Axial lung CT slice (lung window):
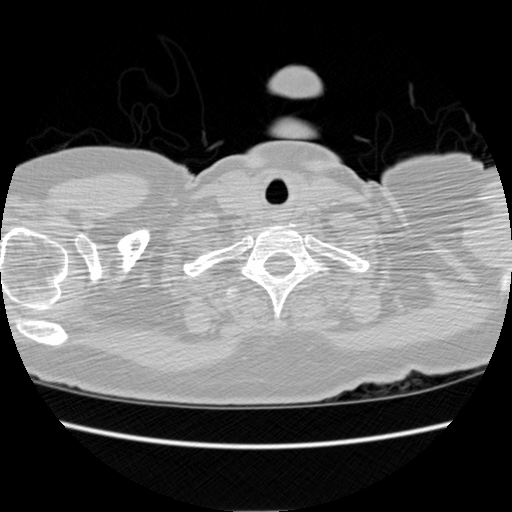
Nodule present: no